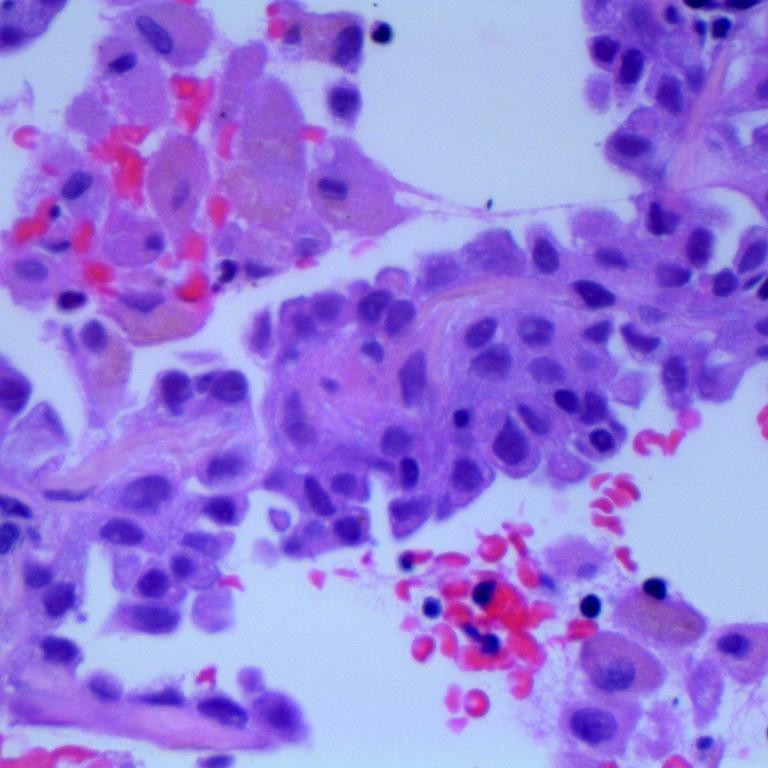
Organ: lung
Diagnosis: adenocarcinomas